Modality: CBCT
Slice 104 of 248
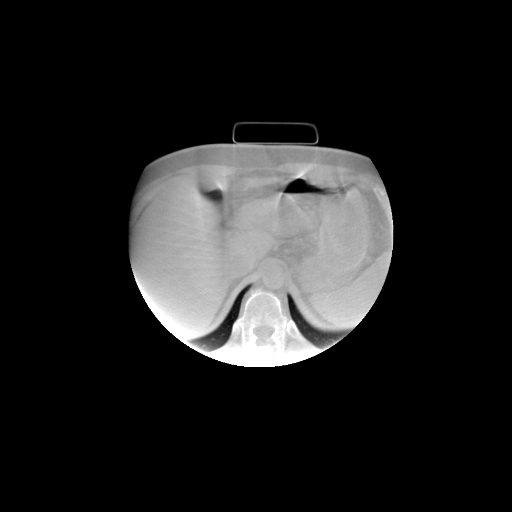